Field crop: maize
Growth stage: 1
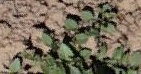
Species: convolvulus